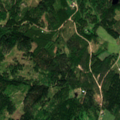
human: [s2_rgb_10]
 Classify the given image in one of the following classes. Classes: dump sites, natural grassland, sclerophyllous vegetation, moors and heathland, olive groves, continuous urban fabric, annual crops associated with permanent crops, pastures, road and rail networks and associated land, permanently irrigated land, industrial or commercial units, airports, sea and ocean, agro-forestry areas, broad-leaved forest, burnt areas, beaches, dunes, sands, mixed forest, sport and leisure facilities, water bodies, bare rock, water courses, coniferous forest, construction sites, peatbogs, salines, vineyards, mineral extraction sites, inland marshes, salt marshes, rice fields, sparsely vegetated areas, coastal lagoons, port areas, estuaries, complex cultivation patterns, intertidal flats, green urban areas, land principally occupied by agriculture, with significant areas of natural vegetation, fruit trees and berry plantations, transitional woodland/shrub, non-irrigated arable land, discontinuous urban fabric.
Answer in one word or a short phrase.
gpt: non-irrigated arable land, broad-leaved forest, mixed forest, transitional woodland/shrub